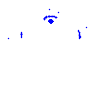
Particle: kaon